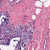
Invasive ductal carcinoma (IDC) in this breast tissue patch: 0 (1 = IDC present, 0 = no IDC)